Question: The designer came up with a rather weird idea or a color-wheel (with 36 colors).
'one''date'
>
Based on the current date (you see german dates on the image underneath) the site should have this background color.
So on "January 1st" the first color (blueviolet or what you might call that) should be the background of the frontpage. 10 days later the next color. So within one year all 36 colors should be looped through in the order of the wheel.
I guess untill that point an intermediate programmer could help me with this, I don't know how to do that.

The designer wants every page of the website to be in a different color also.
So imagine the site has like 10 pages (Home, About, Whatever, Gallery) every page should have one of the "closest" 10 colors.
So what I want to do is create a function that is returning a out of a that are based on the .
So on "January 1st" I want the following the colors to be pushed in an array and return one of those colors randomly.
'''
function colorWheel($alpha) { // 36 colors
$colors = array(
rgba(170, 207, 172, 1),
rgba(180, 211, 164, 1),
rgba(189, 214, 145, 1),
rgba(196, 217, 134, 1),
rgba(206, 222, 124, 1),
rgba(214, 226, 124, 1),
rgba(226, 233, 124, 1),
rgba(234, 235, 122, 1),
rgba(236, 235, 120, 1),
rgba(241, 231, 118, 1),
rgba(240, 224, 118, 1),
rgba(240, 216, 117, 1),
rgba(237, 208, 115, 1),
rgba(233, 199, 112, 1),
rgba(230, 191, 110, 1),
rgba(226, 177, 115, 1),
rgba(221, 162, 110, 1),
rgba(218, 153, 116, 1),
rgba(215, 141, 112, 1),
rgba(209, 140, 120, 1),
rgba(203, 138, 119, 1),
rgba(197, 136, 126, 1),
rgba(191, 138, 134, 1),
rgba(186, 142, 144, 1),
rgba(181, 145, 157, 1),
rgba(176, 151, 170, 1),
rgba(170, 135, 178, 1),
rgba(164, 159, 189, 1),
rgba(166, 167, 194, 1),
rgba(166, 177, 201, 1),
rgba(166, 182, 204, 1),
rgba(163, 186, 201, 1),
rgba(164, 190, 196, 1),
rgba(166, 196, 191, 1),
rgba(167, 198, 185, 1),
rgba(168, 201, 178, 1),
);
}
'''
Any idea how to do so?
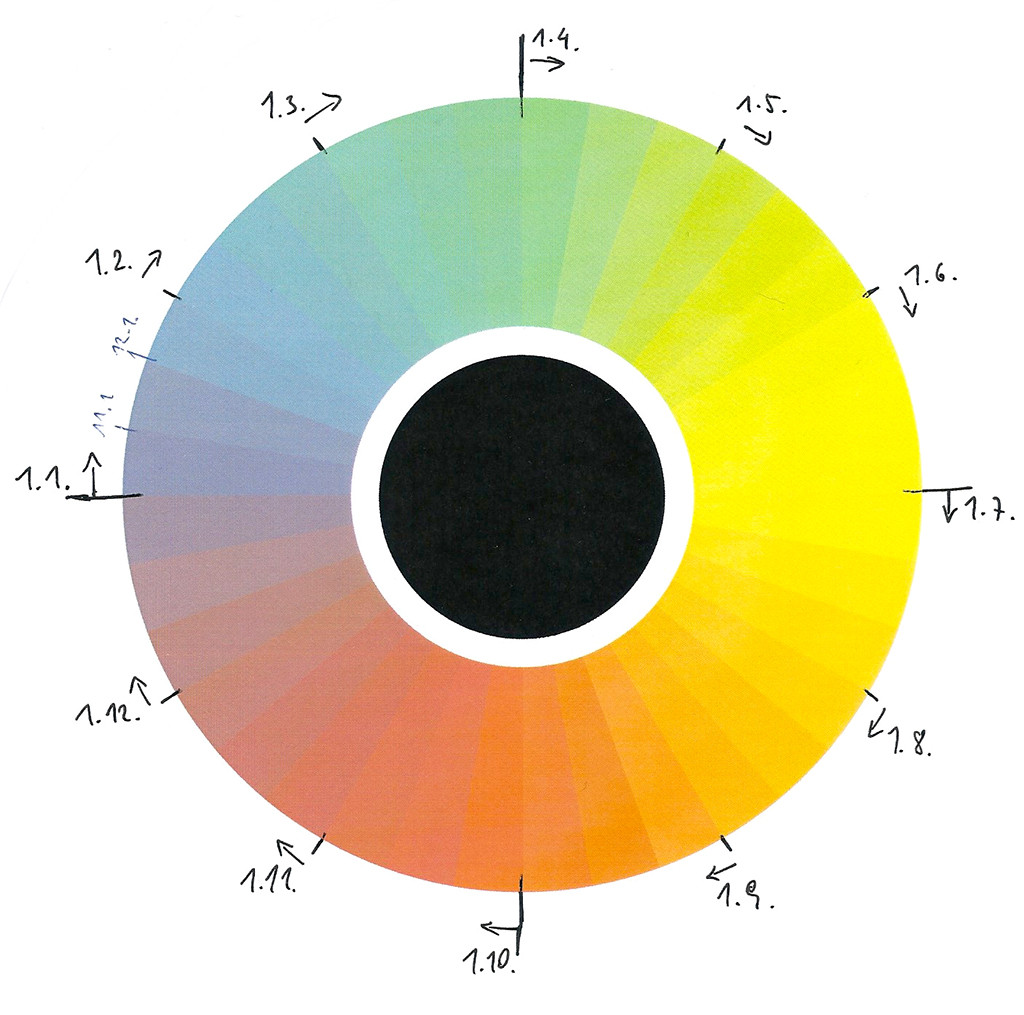
Answer: This will have a one day shift every leap year but this should be ok for your needs.
'''
function colorWheel($alpha, $shift = 0) { // 36 colors
$time = time();
$yearDay = $time % (60 * 60 * 24 * 365);
$idx = $yearDay / 60 / 60 / 24 / 10;
$colors = array(
rgba(170, 207, 172, $alpha),
...
rgba(168, 201, 178, $alpha),
);
return $colors[($idx + $shift) % count($colors)];
}
'''
I do not know much about Wordpress but to get the one color per page functionnality you should do a trick like:
'''
$page_shift = array(
'/about.html' => 1,
'/whatever.html' => 2,
'/gallery.html' => 3,
...
);
$shift = $page_shift[$_SERVER['REQUEST_URI']];
$color = colorWheel(1, $shift);
'''